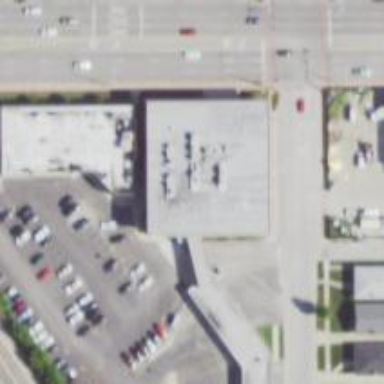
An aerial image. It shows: Office building.